Interaction volume radius: 5 \u00c5
Interaction volume height: 35 \u00c5
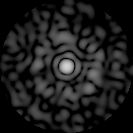
Disorder parameter: 0.8271